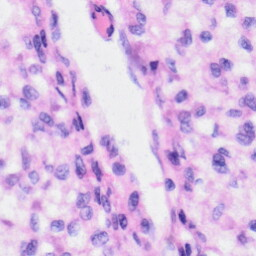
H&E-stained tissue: Liver